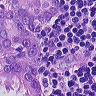
Metastatic tissue present: yes